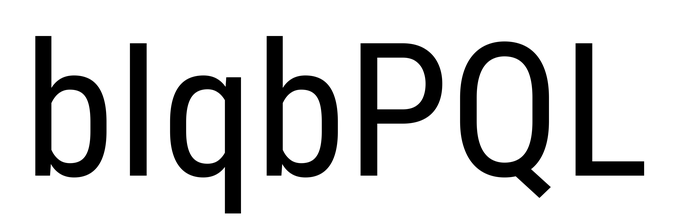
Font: Roboto_Condensed_Regular